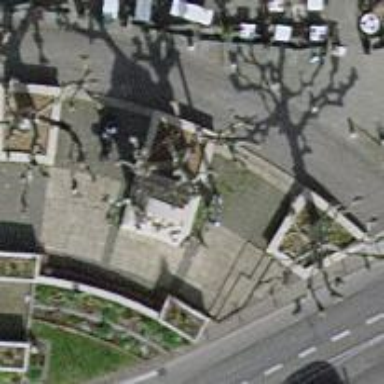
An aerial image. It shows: Statue that serves as memorial.